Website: bh-photo
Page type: customer-info-address
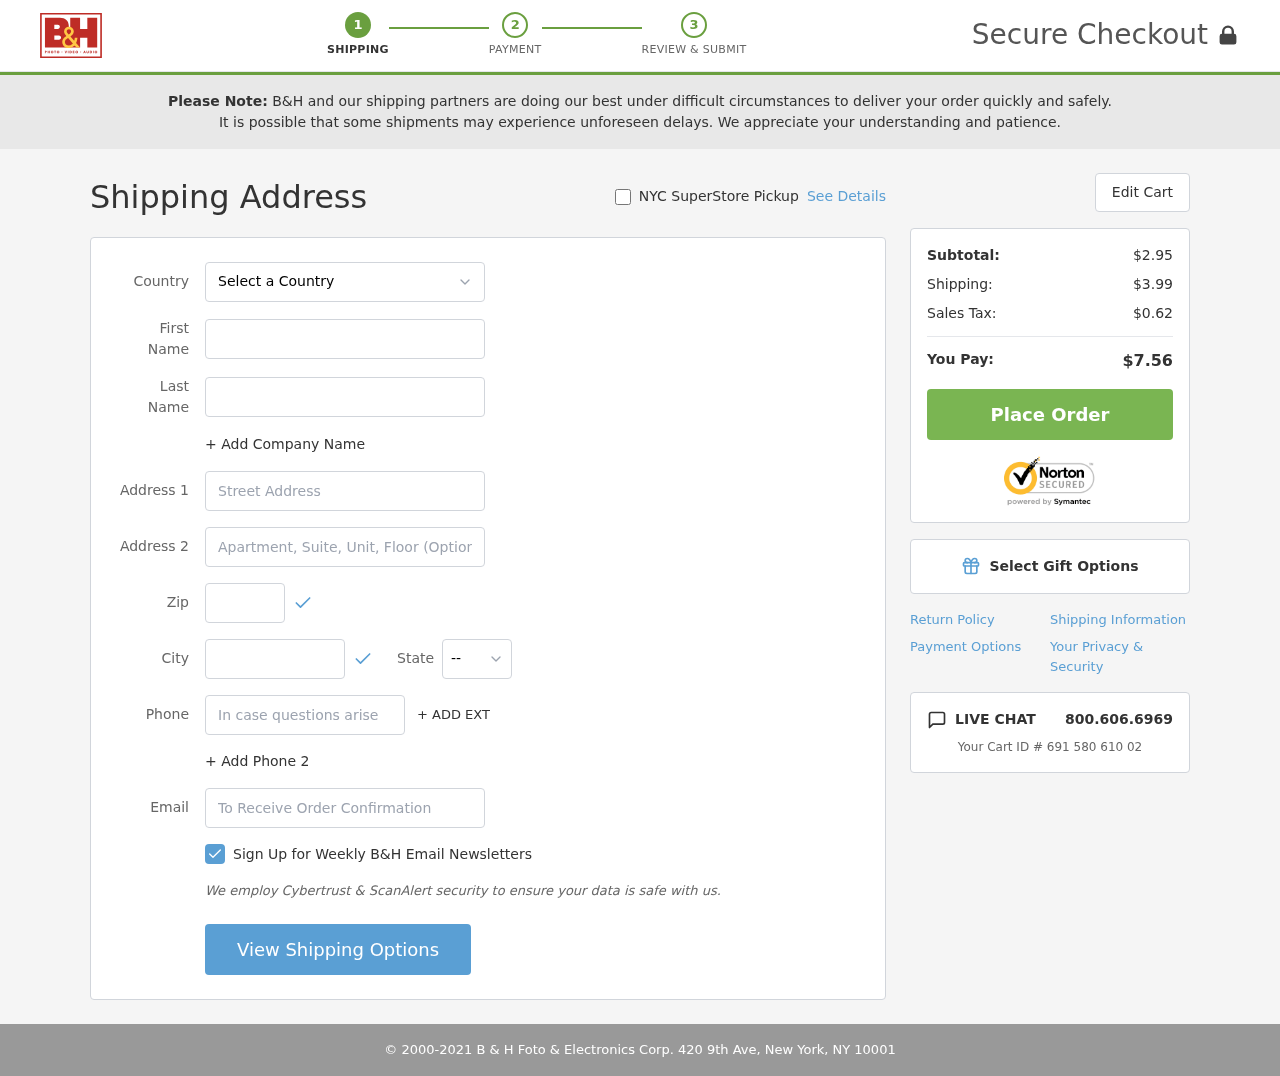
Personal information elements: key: PII_CITY
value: Port Eric
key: PII_COUNTRY
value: United States
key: PII_EMAIL
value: stacy_johnston@hotmail.com
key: PII_FIRSTNAME
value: Stacy
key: PII_LASTNAME
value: Johnston
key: PII_PHONE
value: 7535364743
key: PII_POSTCODE
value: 76464
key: PII_STATE_ABBR
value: NJ
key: PII_STREET
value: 404 Cox Prairie Apt. 972
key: PII_STREET2
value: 20719 Michael Circle Apt. 578
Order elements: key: ORDER_SUBTOTAL
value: $2.95
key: ORDER_SHIPPING_COST
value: $3.99
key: ORDER_TAX
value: $0.62
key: ORDER_TOTAL
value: $7.56
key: ORDER_ID
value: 691 580 610 02